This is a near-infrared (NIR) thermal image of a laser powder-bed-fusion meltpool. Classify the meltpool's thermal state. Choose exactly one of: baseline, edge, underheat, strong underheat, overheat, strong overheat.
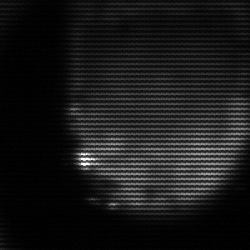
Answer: edge